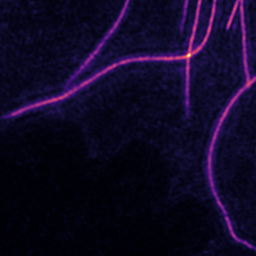
Label: Super-resolution Microtubules image